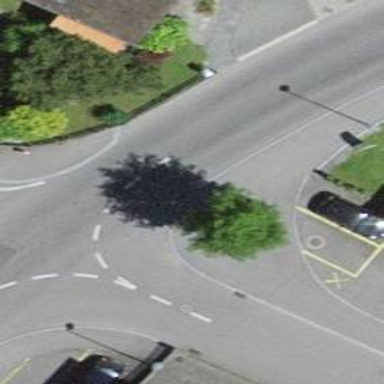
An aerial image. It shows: Post box.